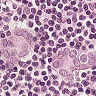
Metastatic tissue present: yes